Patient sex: M
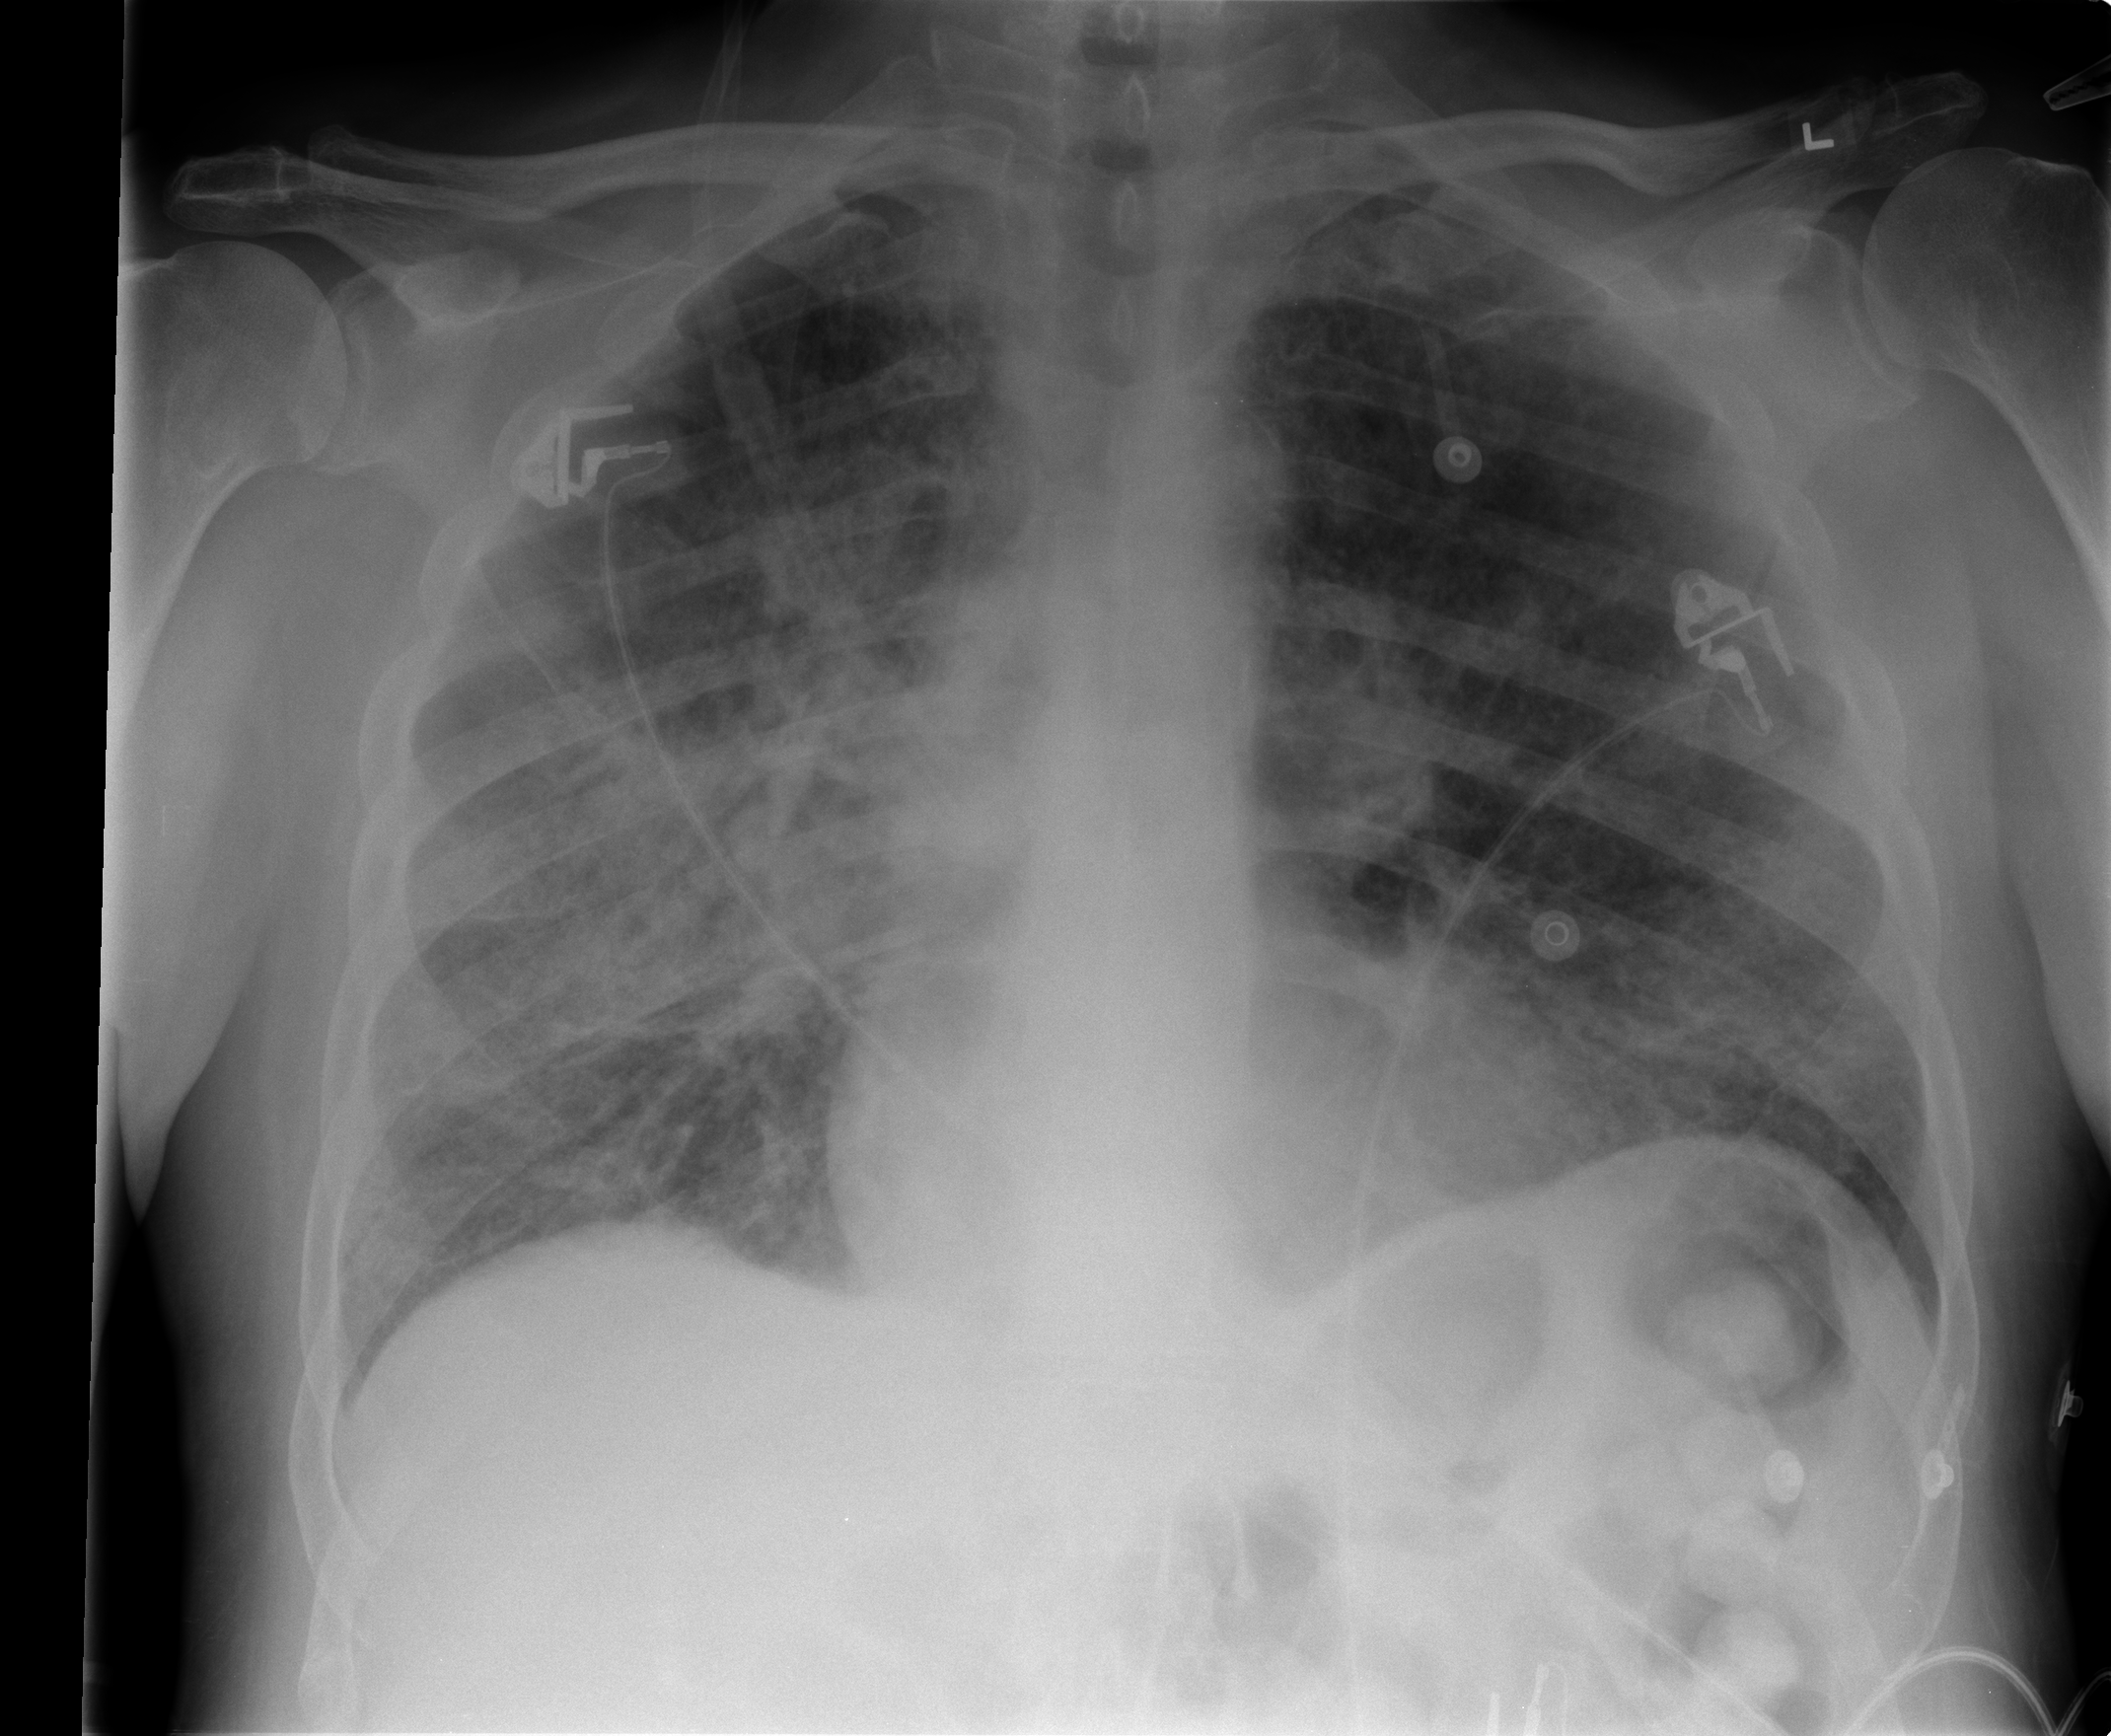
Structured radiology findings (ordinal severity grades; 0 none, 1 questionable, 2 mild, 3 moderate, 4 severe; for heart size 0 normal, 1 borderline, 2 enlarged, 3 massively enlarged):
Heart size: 0
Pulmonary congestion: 2
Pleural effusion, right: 0
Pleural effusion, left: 0
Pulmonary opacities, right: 3
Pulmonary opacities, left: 2
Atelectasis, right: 2
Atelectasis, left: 2